Current action and preconditions to check: trajectory_clear

Your task: For each precondition in the list above, predict whether it will hold at this action.

Consider the current scene as observed from the mobile robot's camera, and analyze the predicted future states of all dynamic agents (e.g., people, animals, vehicles, or any moving entities) within the NEXT SECOND.

IMPORTANT: Only answer "very likely" if you are absolutely certain—based on strong, clear evidence—that a dynamic agent will violate the precondition in the predicted future state. Do NOT answer "very likely" for unlikely, ambiguous, or low-probability risks.

Ask yourself for each precondition: Is there a high probability, with clear and convincing evidence, that the predicted future states of any dynamic agent will interfere with the predicted future state of the currently executing action within the NEXT SECOND, causing that precondition to fail?

Assess the risk level based on these predictions. Use "likely" or "very likely" if motions create a clear risk of interference.

Use "neutral" or "improbable" if agents are nearby but their predicted paths are clearly diverging or non-conflicting.

Failure Risk Categories: "very improbable", "improbable", "neutral", "likely", "very likely"

Answer Format: Output ONLY the probability_of_failure value from these categories: "very improbable", "improbable", "neutral", "likely", "very likely"

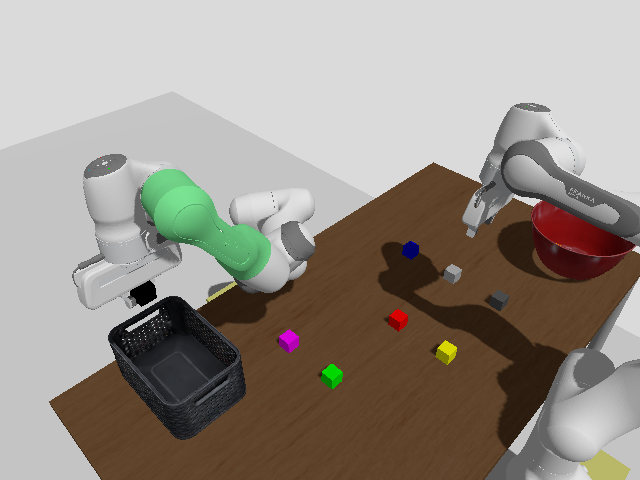

Answer: very improbable